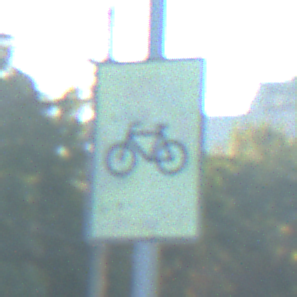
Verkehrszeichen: RadverkehrOhnePfeilsymbol
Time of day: MorningAfternoon
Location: Outdoor (Urban)
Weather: Clear
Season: NotSpecified
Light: Natural